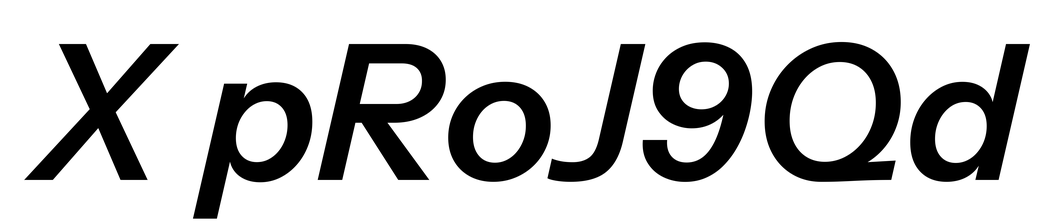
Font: InstrumentSans-Italic_SemiBold_Italic